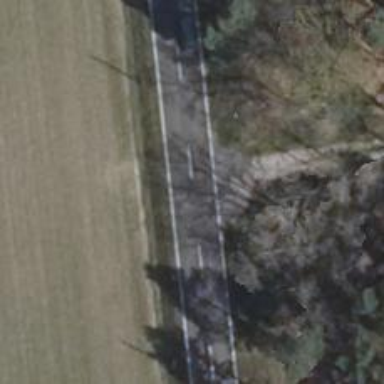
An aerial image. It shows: Secondary road with asphalt surface.